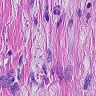
Metastatic tissue present: yes